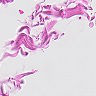
Metastatic tissue present: no